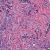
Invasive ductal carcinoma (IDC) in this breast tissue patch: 1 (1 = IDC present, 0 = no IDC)